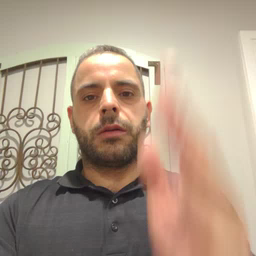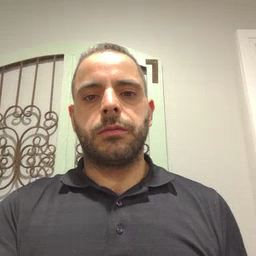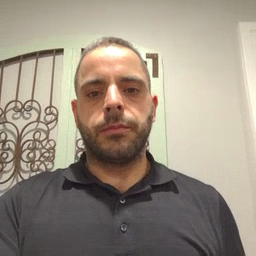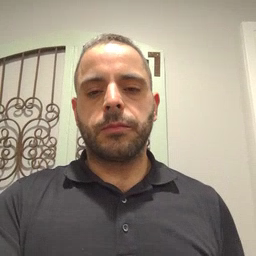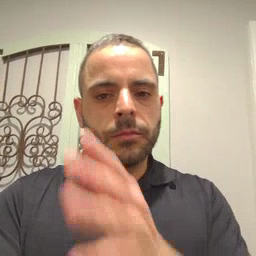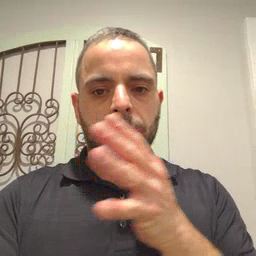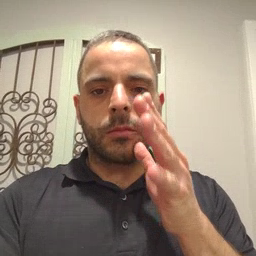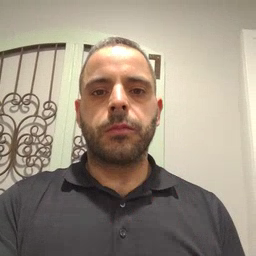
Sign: farm